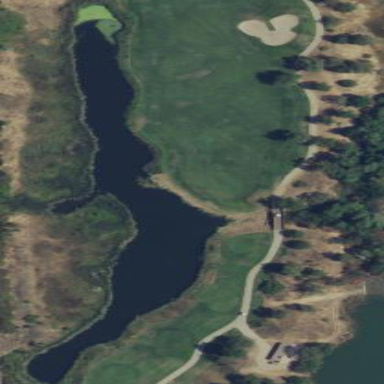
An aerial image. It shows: Scenic view of water hazard on golf course. The natural water feature adds beauty to the landscape.